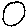
Label: circle